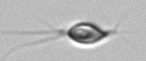
Label: Chrysochromulina